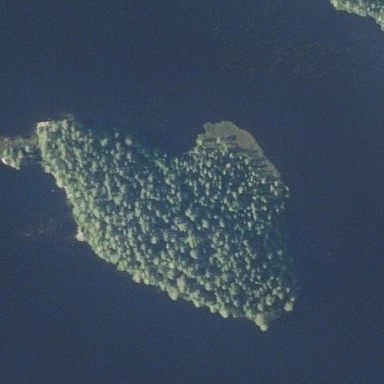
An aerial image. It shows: Islet.